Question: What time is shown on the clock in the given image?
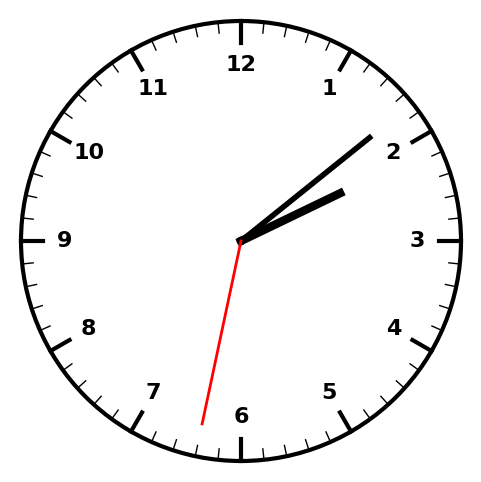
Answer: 02:08:32